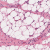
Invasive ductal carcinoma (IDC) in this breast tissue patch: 1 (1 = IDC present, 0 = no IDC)